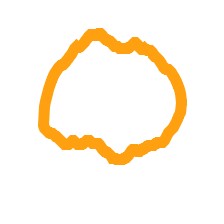
Shape: circle